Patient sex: F
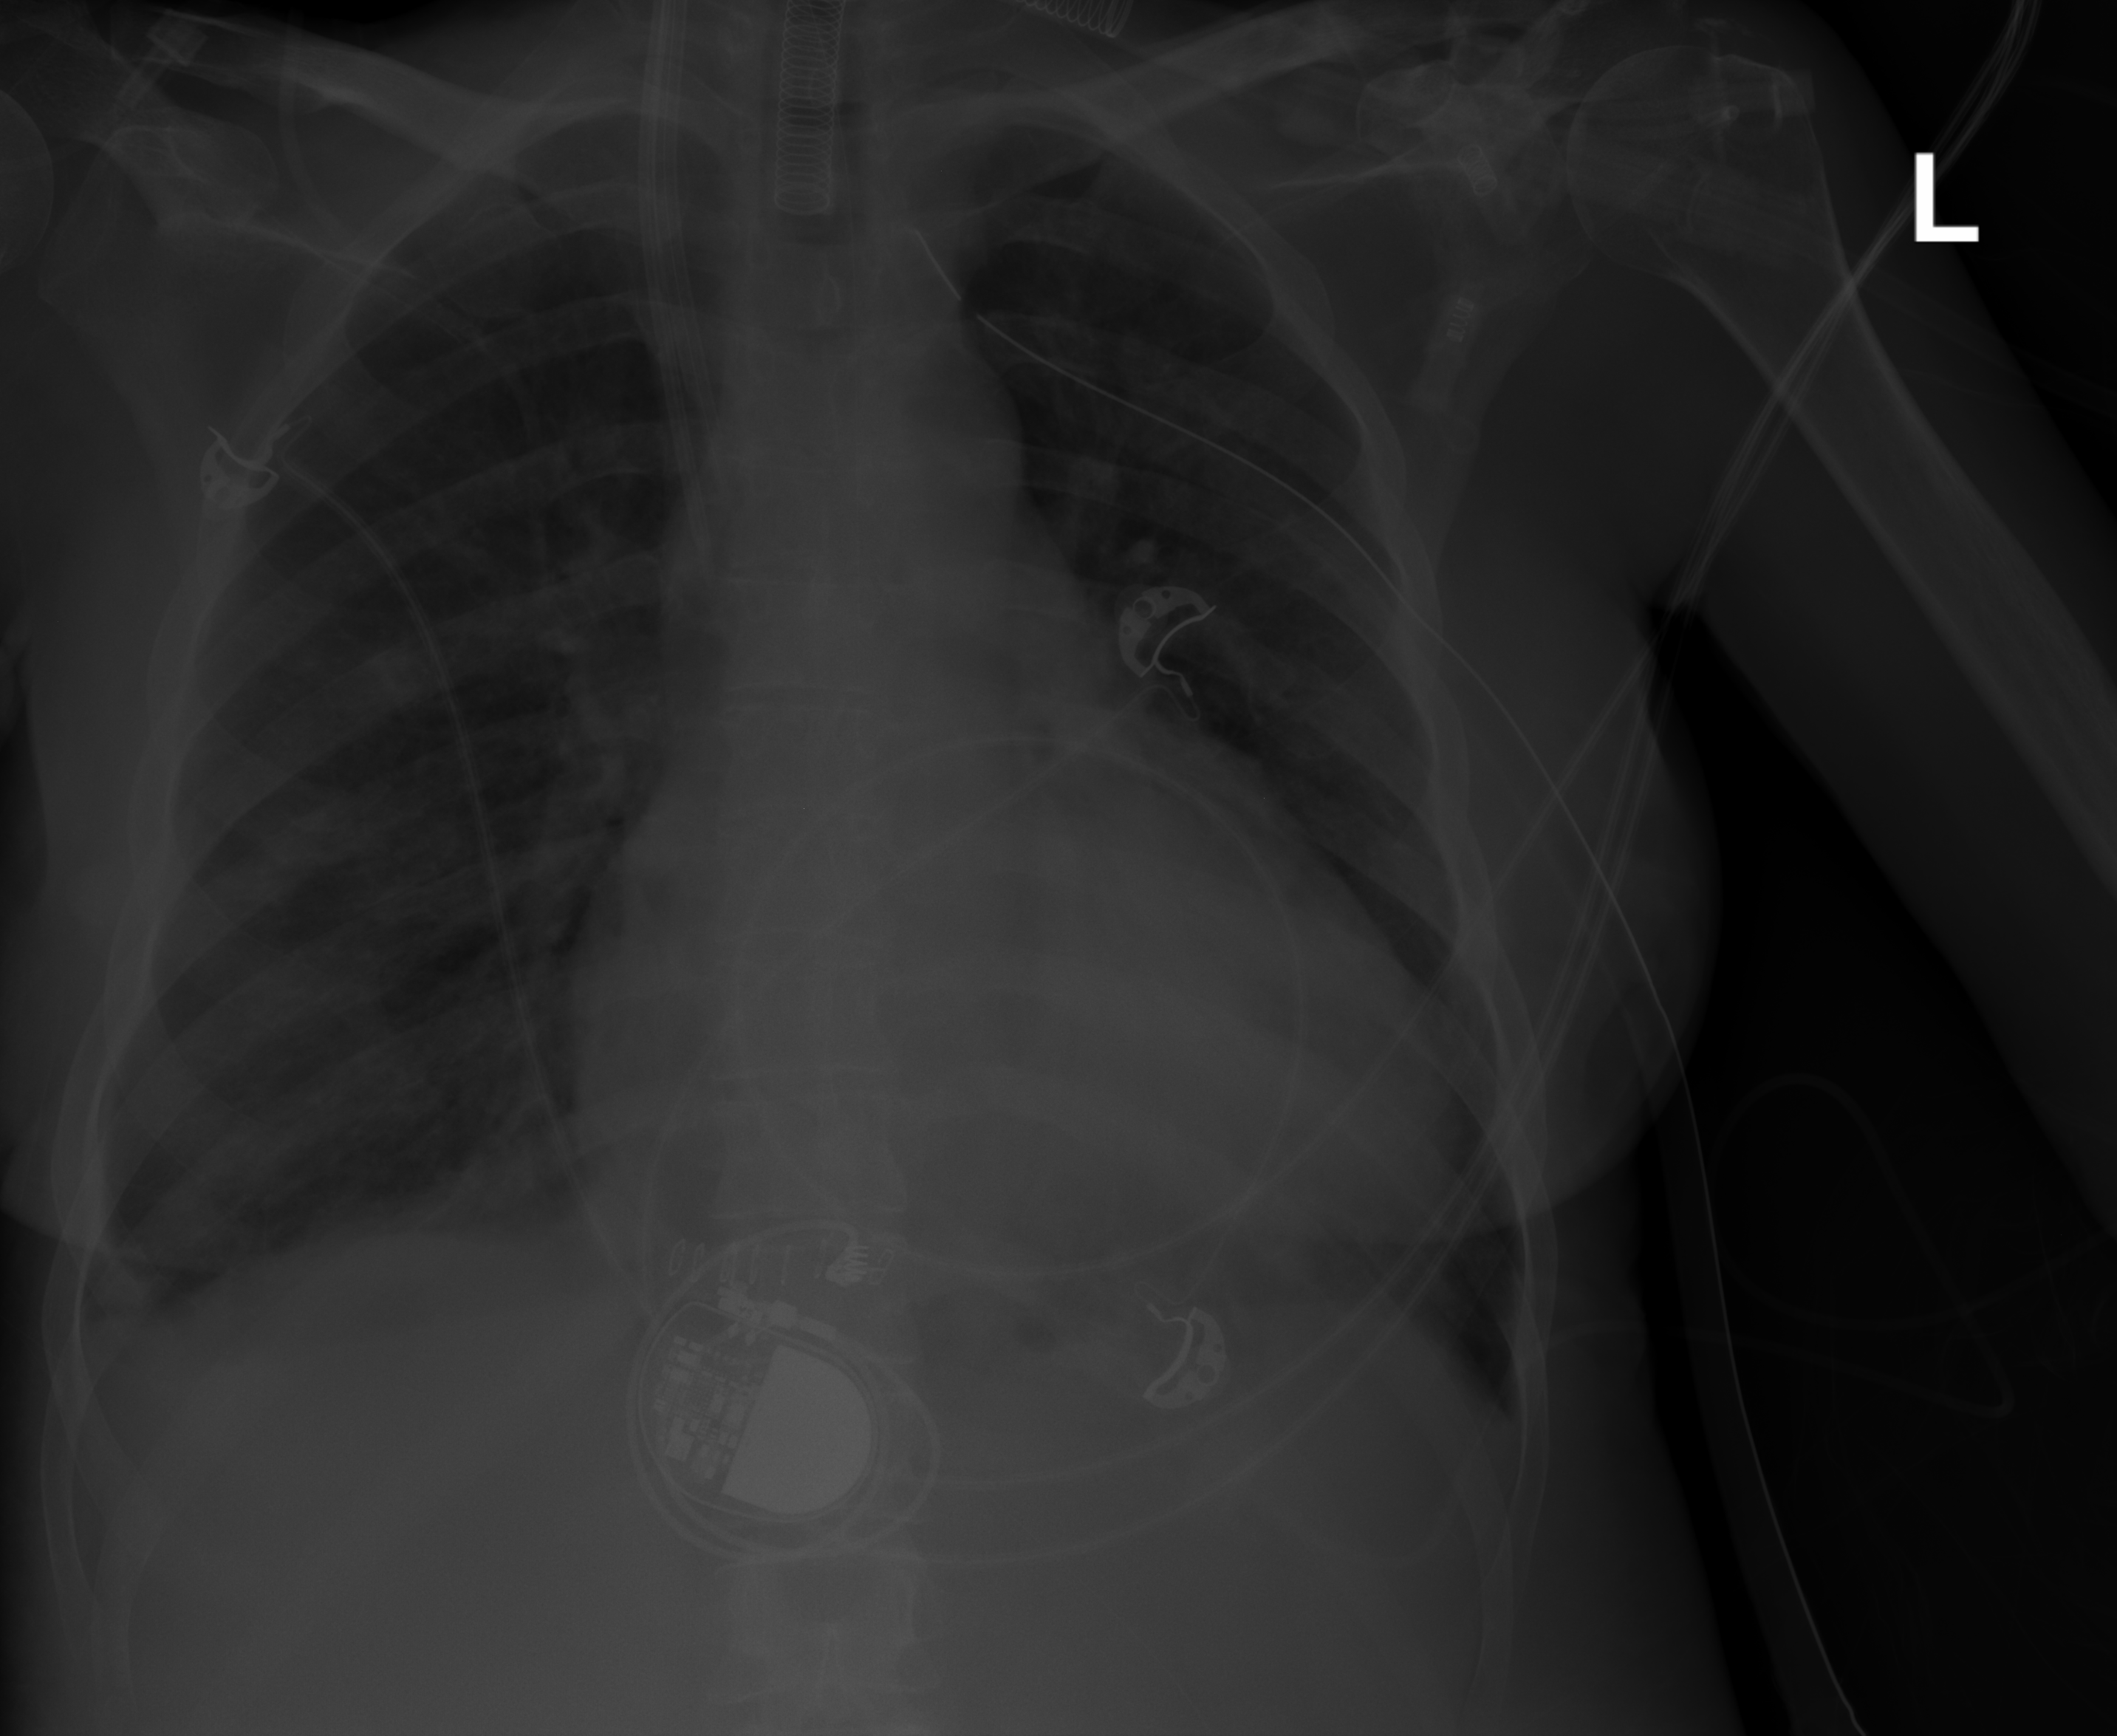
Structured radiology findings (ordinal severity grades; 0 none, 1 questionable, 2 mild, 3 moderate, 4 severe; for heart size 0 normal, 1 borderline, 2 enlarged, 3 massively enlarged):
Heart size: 2
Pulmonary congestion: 2
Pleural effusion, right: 0
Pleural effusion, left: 0
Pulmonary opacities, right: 2
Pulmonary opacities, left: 0
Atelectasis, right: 2
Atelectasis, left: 2